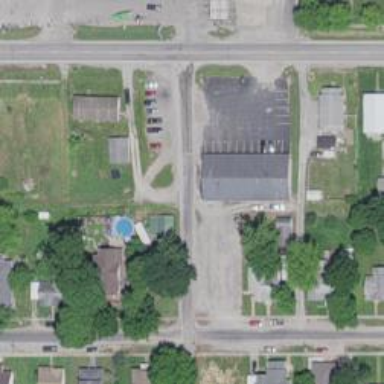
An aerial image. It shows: Alley classified as service road.